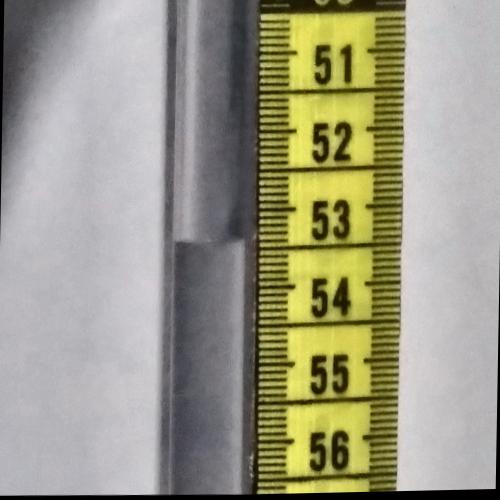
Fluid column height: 53.4 cm